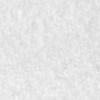
Label: no_change